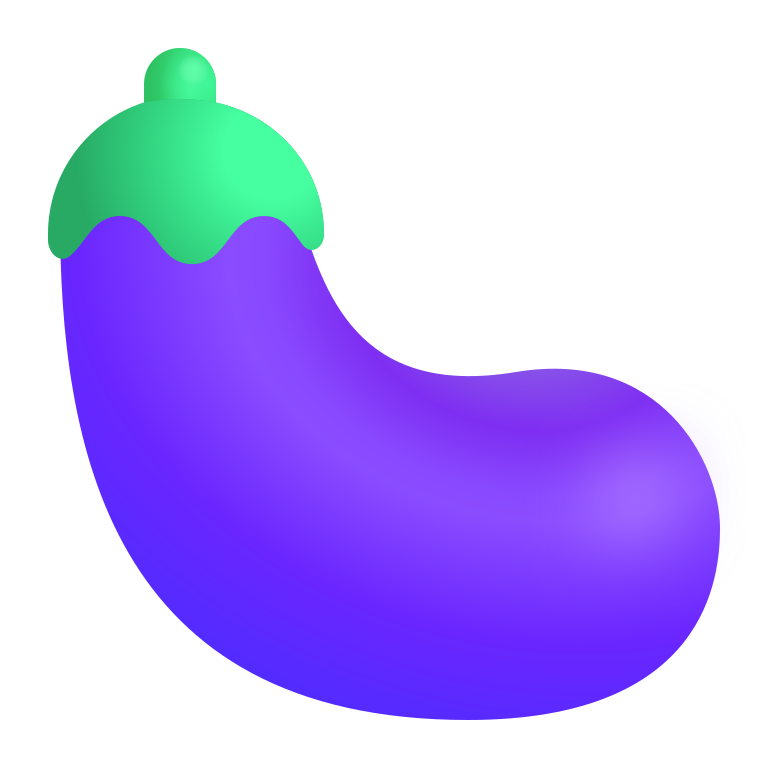
eggplant color